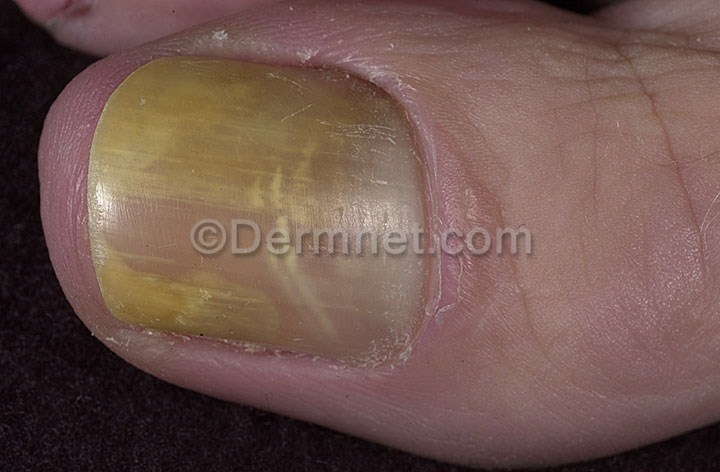
Disease: Nail Fungus and other Nail Disease